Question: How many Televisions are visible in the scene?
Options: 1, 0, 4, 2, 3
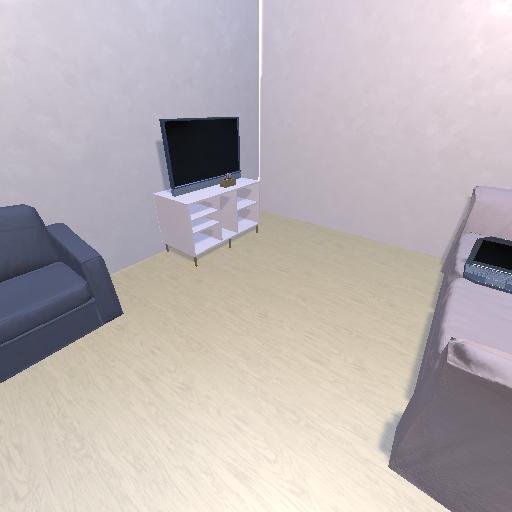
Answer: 1